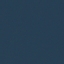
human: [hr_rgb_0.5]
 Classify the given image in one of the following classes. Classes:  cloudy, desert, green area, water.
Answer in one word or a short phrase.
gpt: water